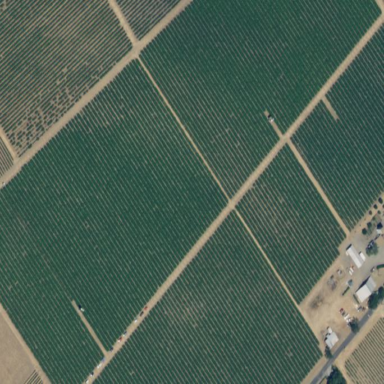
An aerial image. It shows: Vineyard growing grapes.